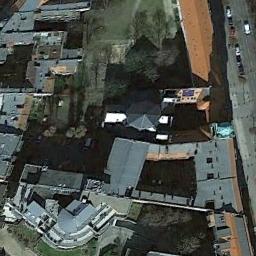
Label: church